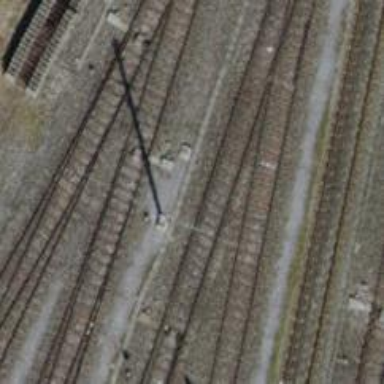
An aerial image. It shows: Railway switch.